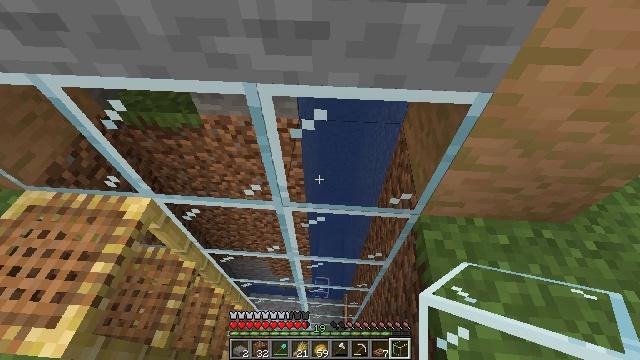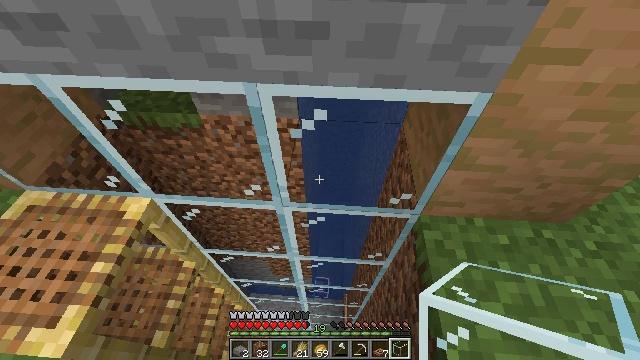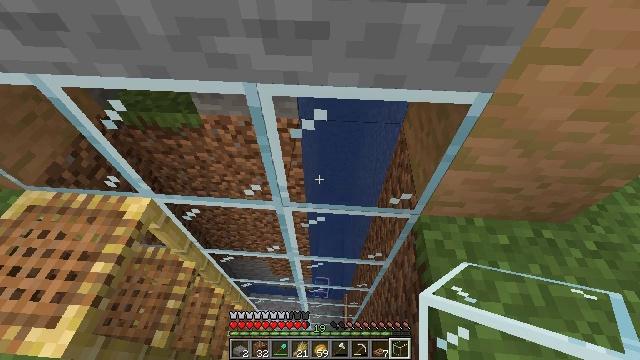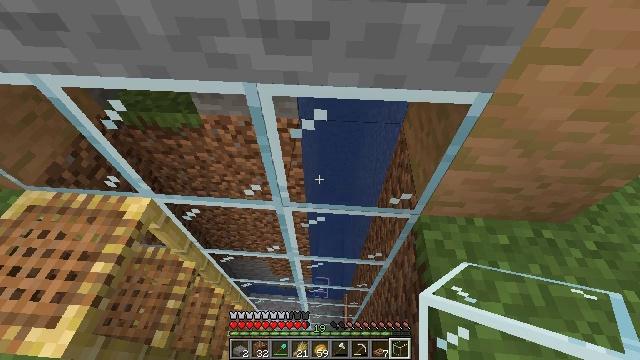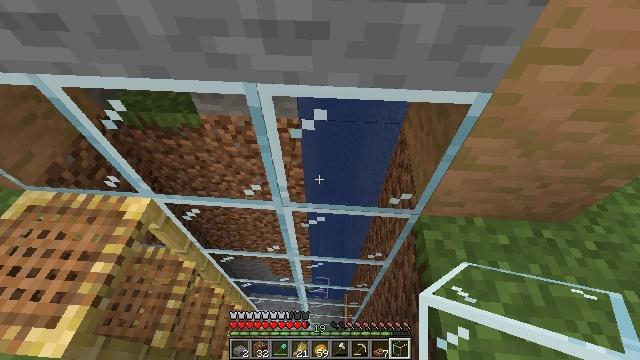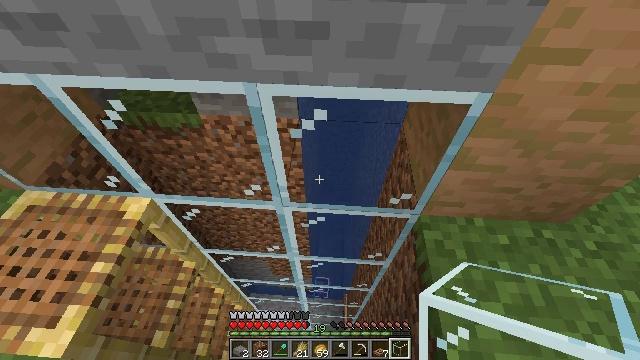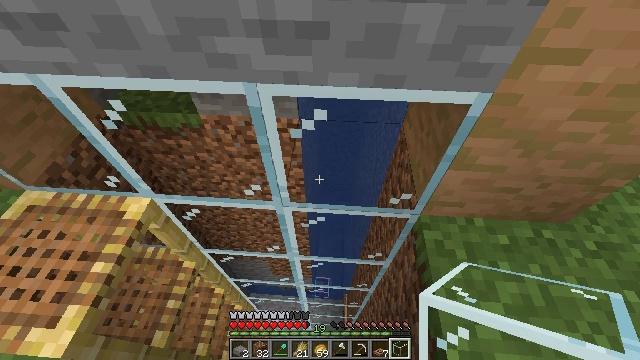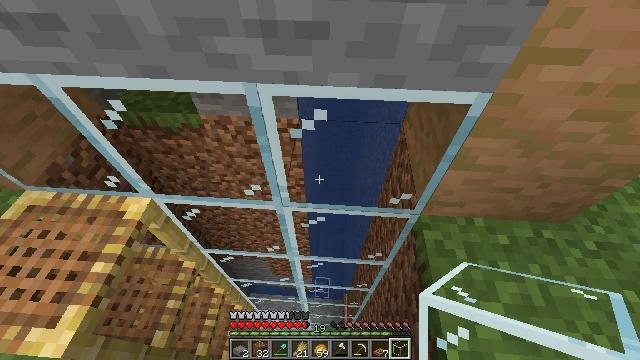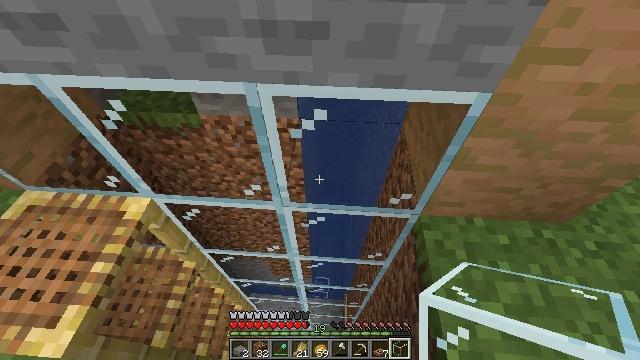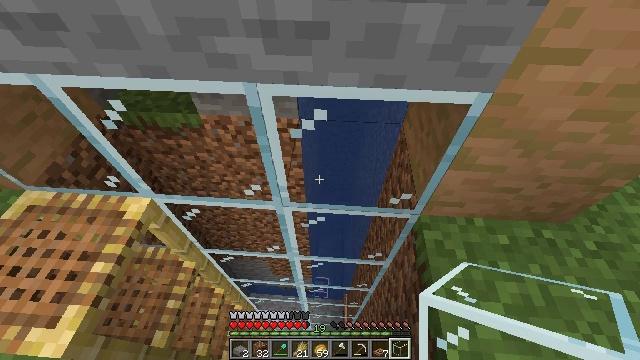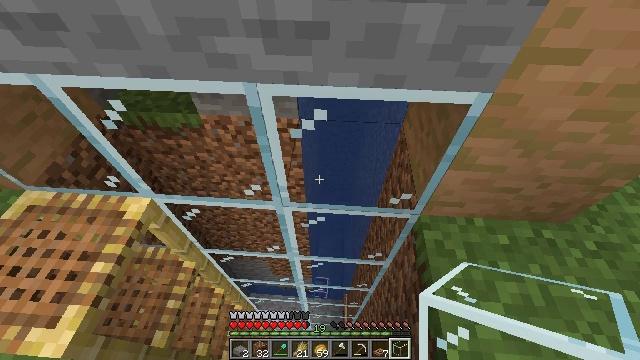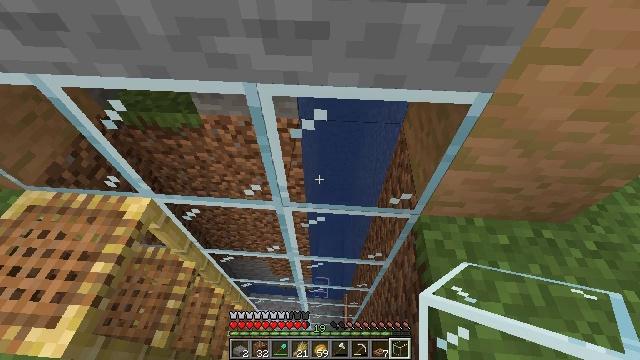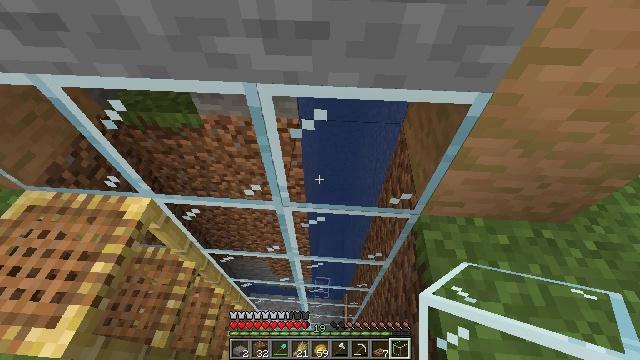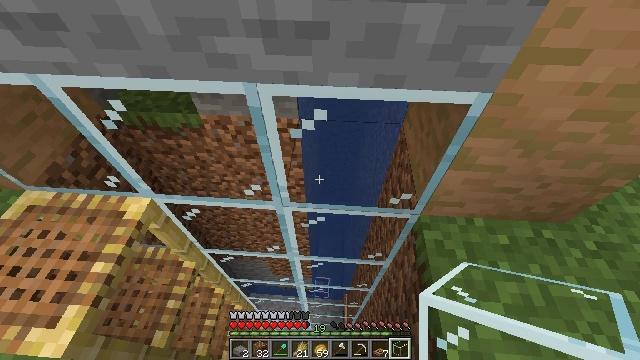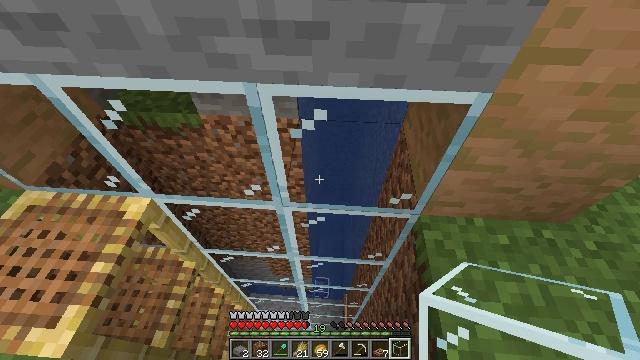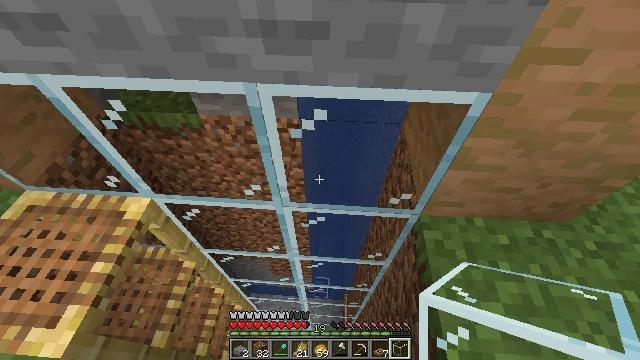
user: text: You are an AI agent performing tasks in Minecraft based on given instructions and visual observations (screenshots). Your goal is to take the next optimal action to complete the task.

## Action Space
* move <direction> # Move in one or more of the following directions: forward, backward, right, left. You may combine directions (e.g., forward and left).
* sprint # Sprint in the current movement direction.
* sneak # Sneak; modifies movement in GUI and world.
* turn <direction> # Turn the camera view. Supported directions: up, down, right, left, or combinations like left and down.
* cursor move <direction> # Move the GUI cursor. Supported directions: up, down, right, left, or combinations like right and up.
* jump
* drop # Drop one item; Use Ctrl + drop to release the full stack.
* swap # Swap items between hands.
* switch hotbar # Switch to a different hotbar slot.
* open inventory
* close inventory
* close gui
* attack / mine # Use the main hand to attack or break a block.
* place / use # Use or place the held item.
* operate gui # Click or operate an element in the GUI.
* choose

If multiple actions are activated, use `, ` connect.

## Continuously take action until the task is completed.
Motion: motion action
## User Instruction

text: Craft a jungle sign using sticks and jungle wood planks.
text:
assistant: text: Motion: no_op
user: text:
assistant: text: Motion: no_op
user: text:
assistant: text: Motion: no_op
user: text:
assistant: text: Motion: no_op
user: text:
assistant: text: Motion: no_op
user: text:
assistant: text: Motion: no_op
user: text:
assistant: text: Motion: no_op
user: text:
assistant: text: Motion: no_op
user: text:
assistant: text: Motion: no_op
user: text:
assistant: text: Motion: no_op
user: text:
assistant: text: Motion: no_op
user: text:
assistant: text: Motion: no_op
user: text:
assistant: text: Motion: no_op
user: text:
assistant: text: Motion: no_op
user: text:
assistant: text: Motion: no_op
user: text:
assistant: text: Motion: no_op
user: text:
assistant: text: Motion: no_op
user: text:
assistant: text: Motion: no_op
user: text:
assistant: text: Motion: no_op
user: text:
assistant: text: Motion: no_op
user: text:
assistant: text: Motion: no_op
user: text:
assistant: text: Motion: no_op
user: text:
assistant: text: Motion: no_op
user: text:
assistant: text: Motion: no_op
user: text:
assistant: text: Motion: no_op
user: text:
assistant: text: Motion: no_op
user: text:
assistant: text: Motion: no_op
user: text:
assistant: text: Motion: no_op
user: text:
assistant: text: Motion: no_op
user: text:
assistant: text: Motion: no_op